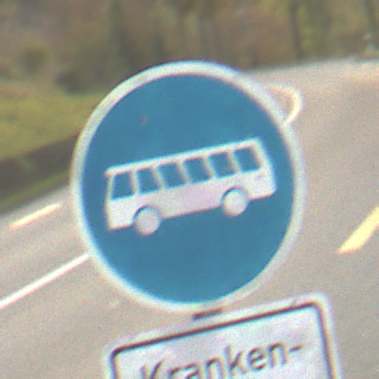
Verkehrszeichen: Busssonderstreifen
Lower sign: BesondereFahrzeugeUndTransportgueter4
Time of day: SunriseSunset
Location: Outdoor (Nature)
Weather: PartlyCloudy
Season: NotSpecified
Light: Natural